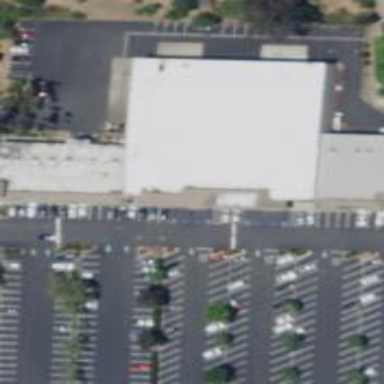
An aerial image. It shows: Supermarket.